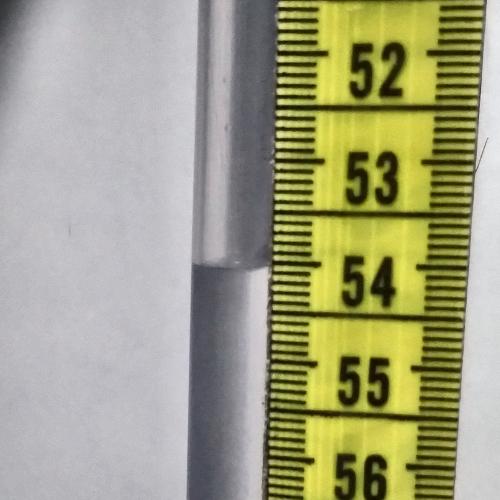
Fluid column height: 54.0 cm